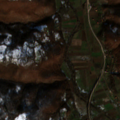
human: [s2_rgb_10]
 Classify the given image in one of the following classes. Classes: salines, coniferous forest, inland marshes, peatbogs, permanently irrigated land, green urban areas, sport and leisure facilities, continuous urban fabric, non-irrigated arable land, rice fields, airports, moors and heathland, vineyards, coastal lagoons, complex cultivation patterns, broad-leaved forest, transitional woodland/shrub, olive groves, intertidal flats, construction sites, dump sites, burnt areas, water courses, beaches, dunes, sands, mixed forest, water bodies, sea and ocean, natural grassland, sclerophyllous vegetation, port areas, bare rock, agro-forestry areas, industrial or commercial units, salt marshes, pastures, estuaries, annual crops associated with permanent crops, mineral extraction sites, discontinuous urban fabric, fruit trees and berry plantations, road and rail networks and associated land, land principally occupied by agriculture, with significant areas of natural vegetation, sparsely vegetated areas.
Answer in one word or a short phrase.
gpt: complex cultivation patterns, land principally occupied by agriculture, with significant areas of natural vegetation, broad-leaved forest, transitional woodland/shrub